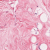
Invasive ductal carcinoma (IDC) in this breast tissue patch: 0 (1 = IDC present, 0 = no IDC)